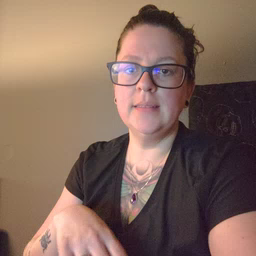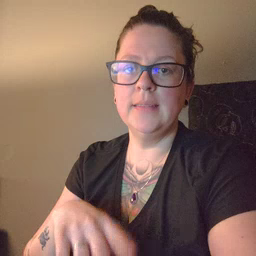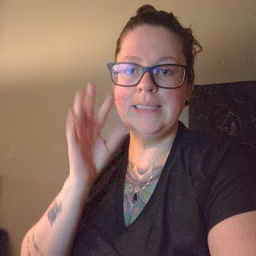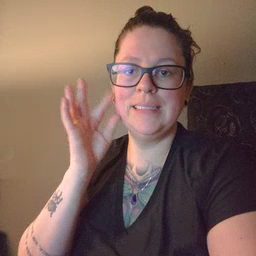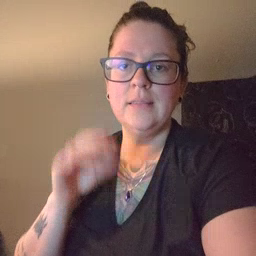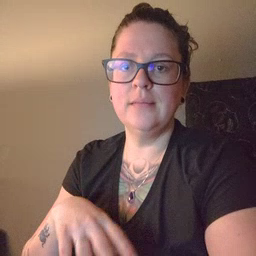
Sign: kitty